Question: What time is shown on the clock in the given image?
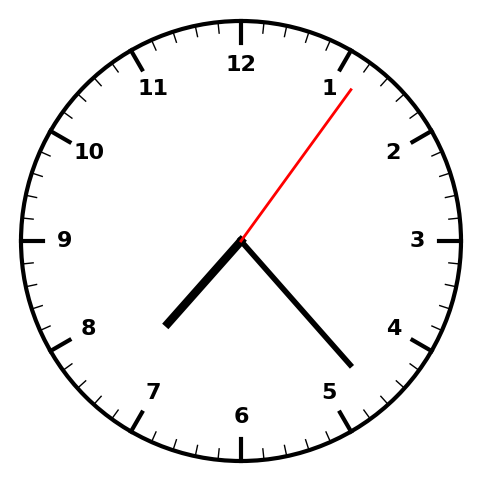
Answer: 07:23:06